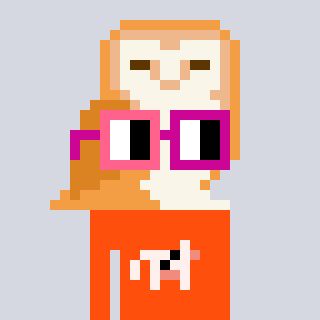
a pixel art character with square pink and red glasses, a owl-shaped head and a orange-colored body on a cool background